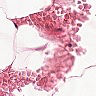
Metastatic tissue present: no